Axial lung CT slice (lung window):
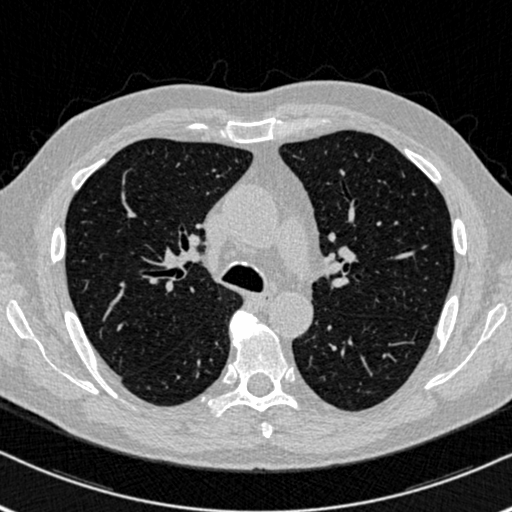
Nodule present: no